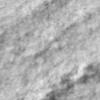
Label: no_change